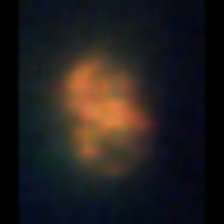
Taxon: Unknown_detritus
Group: Unknown